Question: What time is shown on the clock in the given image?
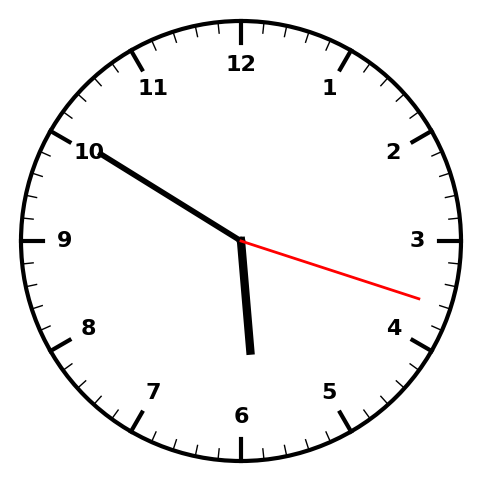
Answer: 05:50:18